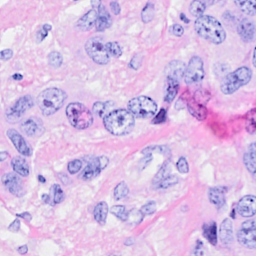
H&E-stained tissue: Breast